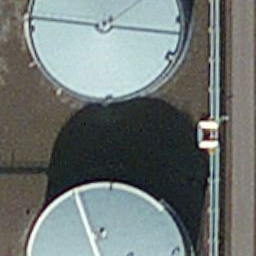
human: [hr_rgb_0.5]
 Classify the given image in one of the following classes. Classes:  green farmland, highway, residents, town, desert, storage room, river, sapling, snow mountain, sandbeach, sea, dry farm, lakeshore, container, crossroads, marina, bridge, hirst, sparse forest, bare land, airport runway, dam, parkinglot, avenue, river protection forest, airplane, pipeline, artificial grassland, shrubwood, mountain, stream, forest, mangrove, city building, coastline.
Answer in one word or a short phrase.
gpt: storage room